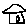
Label: house